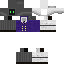
A male skeleton skin with dark skin, wearing brown helmet dressed in a purple suit and black pants, featuring a closed mouth.